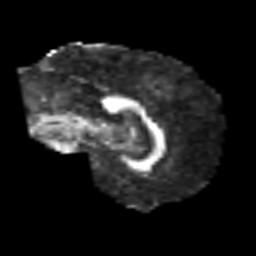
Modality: FA
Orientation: sagittal
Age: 49
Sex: male
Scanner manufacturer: siemens
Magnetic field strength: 3 T
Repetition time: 6.1 s
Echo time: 0.101 s